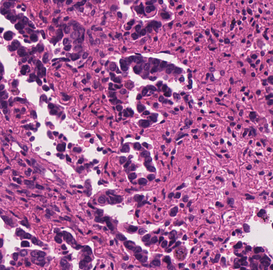
Tumor epithelial tissue: yes
Tumor-associated stroma tissue: yes
Normal tissue: no